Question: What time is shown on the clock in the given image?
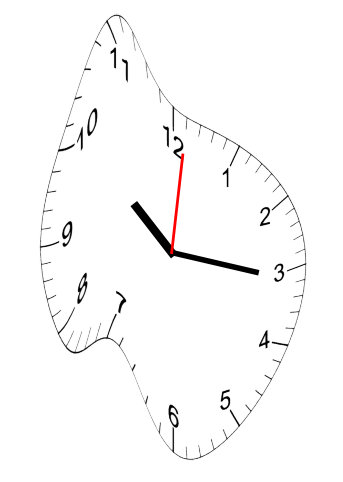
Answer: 10:16:01